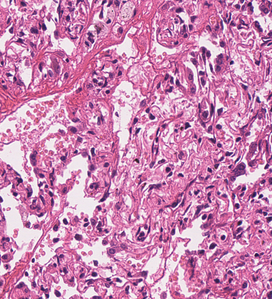
Tumor epithelial tissue: no
Tumor-associated stroma tissue: no
Normal tissue: yes